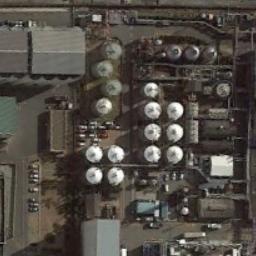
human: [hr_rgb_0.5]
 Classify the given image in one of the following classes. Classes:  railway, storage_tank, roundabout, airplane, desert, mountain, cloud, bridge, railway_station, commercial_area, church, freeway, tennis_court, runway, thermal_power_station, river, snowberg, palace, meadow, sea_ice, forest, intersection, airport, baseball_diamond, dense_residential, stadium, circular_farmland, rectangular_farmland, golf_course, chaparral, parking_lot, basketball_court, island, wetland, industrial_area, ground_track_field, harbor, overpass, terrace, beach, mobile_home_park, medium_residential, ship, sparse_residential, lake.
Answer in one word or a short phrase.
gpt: storage_tank